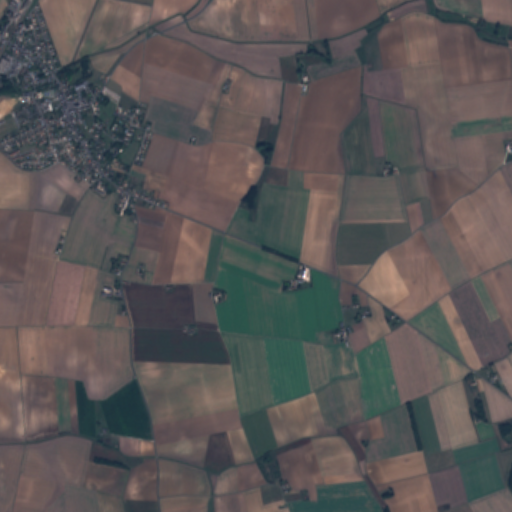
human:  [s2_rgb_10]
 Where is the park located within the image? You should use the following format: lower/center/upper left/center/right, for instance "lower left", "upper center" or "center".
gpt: The park is located in the upper left of the image.
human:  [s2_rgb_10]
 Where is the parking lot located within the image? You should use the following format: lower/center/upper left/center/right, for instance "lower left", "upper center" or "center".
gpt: The parking lot is located in the upper left of the image.
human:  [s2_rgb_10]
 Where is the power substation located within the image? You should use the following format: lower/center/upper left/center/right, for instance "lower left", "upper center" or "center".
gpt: The power substation is located in the upper left of the image.
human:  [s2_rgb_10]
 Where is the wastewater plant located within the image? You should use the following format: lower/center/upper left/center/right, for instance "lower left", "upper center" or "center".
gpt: The wastewater plant is located in the upper left of the image.
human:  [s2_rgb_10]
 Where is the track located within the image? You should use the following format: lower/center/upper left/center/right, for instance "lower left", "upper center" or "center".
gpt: There is no track in the image.